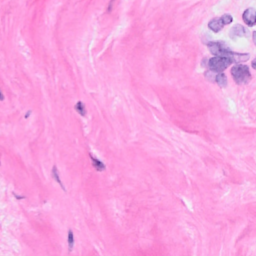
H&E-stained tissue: Breast